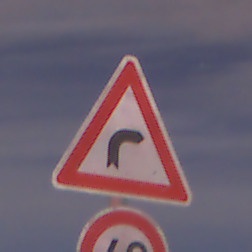
Verkehrszeichen: KurveRechts
Zusatzzeichen unten: Geschwindigkeit40
Umgebung: Outdoor, Suburban
Tageszeit: Night
Wetter: PartlyCloudy
Licht: Artificial
Jahreszeit: NotSpecified
Kontrast: HighContrast